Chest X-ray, AP view. Patient: 76 years old, sex M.
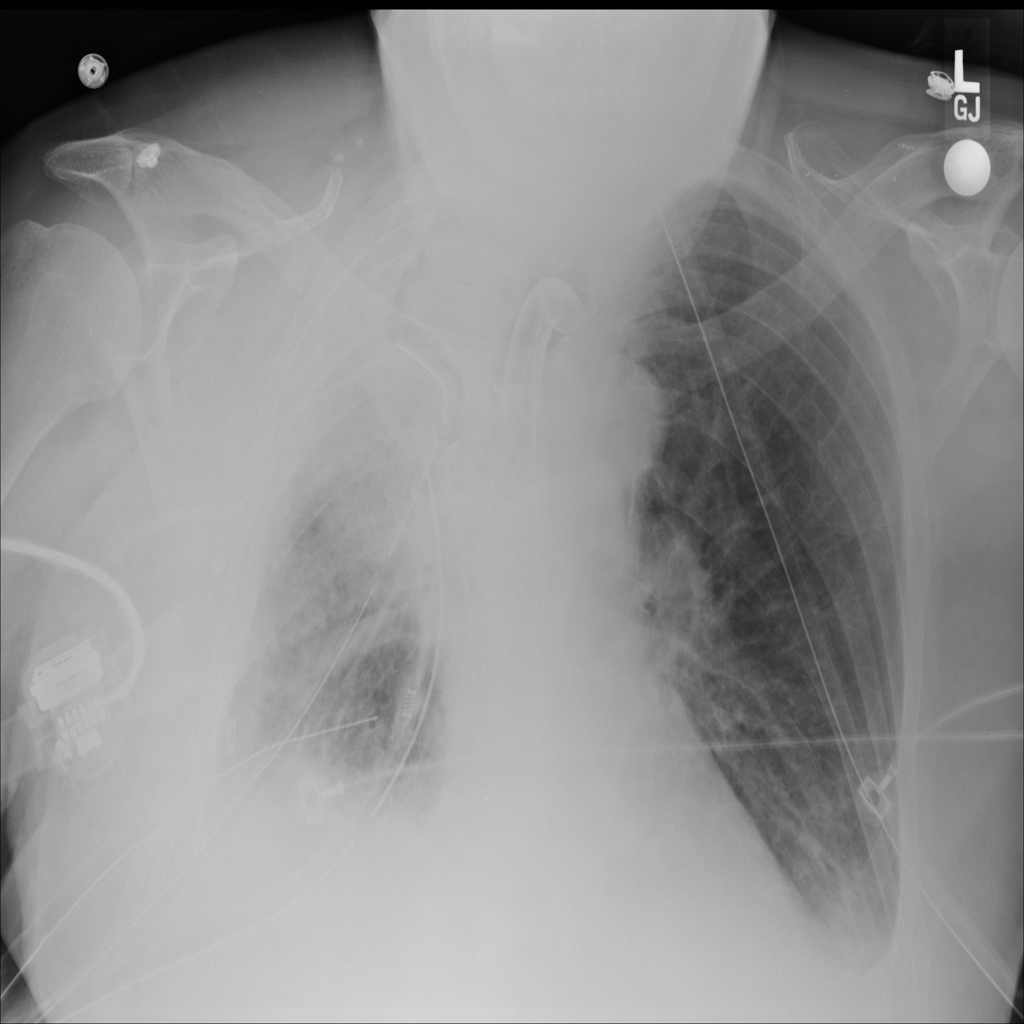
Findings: Effusion